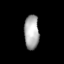
Tissue: lung
Cell type: Endothelial cells
Senescence score: 0.5503
Nuclear area (px): 494
Mean DAPI intensity: 170.87